Question: It's the second time this happens, when I'm doing a merge I later realized some files that were in the branch being merged are no longer in the branch being merged to.
The latest example is we have a feature branch which I've been merging the changes in from the main dev branch, we lost a lot of files after a merge and they are not present in the feature branch now.
1. Why does this happen?
2. What's the best way to get these files? I'm thinking of manually adding them.
here is a description of the repo when the files were lost:
964495c is where the files were lost, it is a merge of the remote branch with a local branch.
d1c457a is a merge from the main dev branch into the feature branch.
When I do a diff of these two branches I see the files I have lost as being removed, but they were never set to remove. This wasn't my merge so I'm not sure if it was user error, but I need to figure out the best way to include these files in my feature branch...

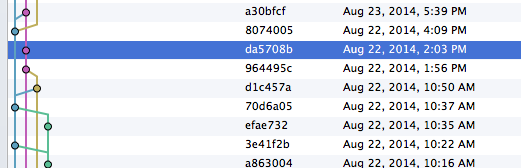
Answer: ## An answer to part 1
I don't have enough information here to tell you what happen ... but here is how to see what happen (or have happened), on a 'git merge ...'. We can see from the image above that '964495c' is a merge and one if its parent commits is 'd1c457a' (the yellow dot and line). We cannot see its other parent commit--the other parent is down the other end of the purple line. (One line is, I imagine, branch 'dev' and the other is branch 'feature'.)
[: per comment, the first-parent is '29a7b67' (on branch 'feature'), and second is 'd1c457a' (on branch 'dev' as expected).]
The first thing 'git merge' does is find the "merge base". So, in a shell command window, find the two parent-IDs:
'''
$ git rev-parse 964495c^1
29a7b67...
$ git rev-parse 964495c^2
d1c457a...
'''
'd1c457a' [: confirmed]
Now, using the two commit IDs produced above, find the merge-base. '<PHONE>...' Per comment, this is '8967ae7...'
'''
$ git merge-base 29a7b67 d1c457a
8967ae7...
'''
You now have three commit IDs. Let's re-do the above with shell variables, since the symbolic names might help:
'''
$ id_into=$(git rev-parse 964495c^1)
$ id_from=$(git rev-parse 964495c^2)
$ id_base=$(git merge-base $id_into $id_from)
'''
Now shell variables '$id_base', '$id_from', and '$id_into' hold the commit ID of the merge-base, the tip of the branch being merged-from, and the ID of the commit just before '964495c' itself (the original tip of branch 'feature' when the merge was being done).
Using these, we can see what 'git merge' is asked to merge, by doing two 'git diff's. (The next bit assumes Unix/Linux/Mac shell redirection.)
'''
$ git diff -M50% $id_base $id_into > /tmp/existing_changes
$ git diff -M50% $id_base $id_from > /tmp/new_changes
'''
The first diff finds out "what has happened on this branch, i.e., 'feature' since the other branch 'dev' diverged from it". The second diff finds out "what has happened on the other branch 'dev' since it diverged from this branch, i.e., 'feature'".
The 'merge' command then attempts to combine these two. Wherever 'dev' has any change:
- 'feature'- 'feature'- - 'feature''feature'
I have bolded the case where 'git merge' remove a file. If the merge-from branch ('dev') removed that file since the merge-base, 'git merge' will quietly remove the file from the merge result.
---
Now, with all that said, if whoever is doing the merge uses '--no-commit', or if there is a conflict, the merge stops after doing whatever it can, and whoever is doing the merge has a chance to make changes. In the case of merge conflicts, this is of course where the person doing the merge must resolve the conflicts. However, the person doing the merge can use '--no-commit' to get here even without conflicts. In any case, at this point, the person doing the merge can remove files, add files, and modify files. When he or she (ok, let's use "they" :-) ) ... when they are done, they 'git commit' the result, and that made commit '964495c...'.
---
At least, it's what was the tip of 'dev' at the time: 'dev' might have grown a bit since then, just as 'feature' has in fact grown since then.
## An answer to part 2
There is not necessarily a single best way to get the missing files back, but it's easy to check out files from a particular commit. Here the obvious one to use is '29a7b67' (aka '$id_from' above, the tip of 'feature' when whoever did the merge, did the merge):
'''
$ git checkout 29a7b67 -- path/to/file
'''
(List multiple files, or one or more directories, to get more files, or every file in the directory, out of that commit-ID.) This puts the files into the work-tree the index, as of the state they were in at that commit-ID, so that the next 'git commit' will include them in that state.
(You can of course edit them and 'git add' the result to make changes if needed.)